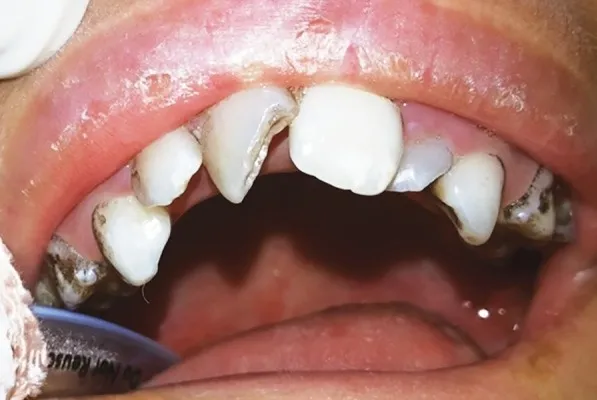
Elli's class I fracture in relation to 11 and 21.
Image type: medical_photograph (oral_photograph)